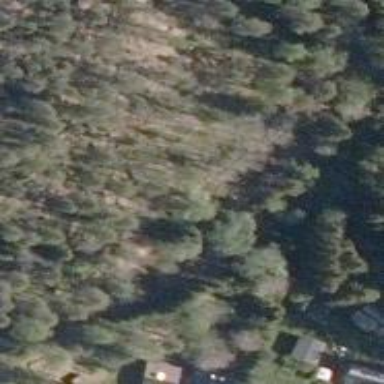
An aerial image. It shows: Natural cliff.